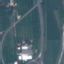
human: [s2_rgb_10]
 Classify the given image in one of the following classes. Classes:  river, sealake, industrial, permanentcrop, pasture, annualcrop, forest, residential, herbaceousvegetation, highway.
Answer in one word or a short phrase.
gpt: Highway